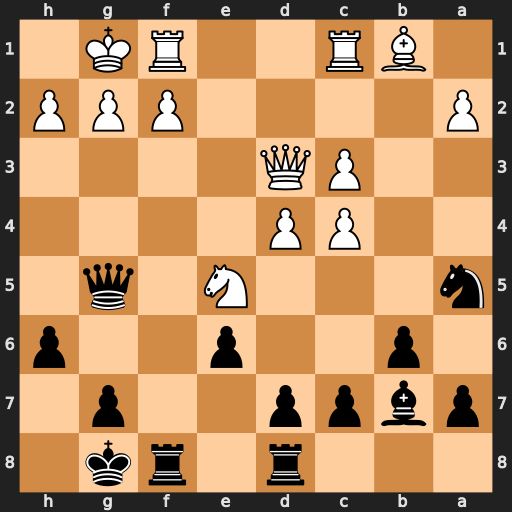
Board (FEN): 3r1rk1/pbpp2p1/1p2p2p/n3N1q1/2PP4/2PQ4/P4PPP/1BR2RK1
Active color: b
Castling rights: -
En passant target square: -
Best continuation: Qxg2#